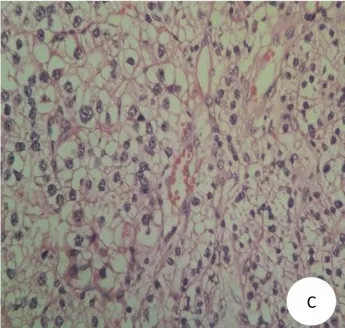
D: Histopathology of thymus.
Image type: pathology (h&e)